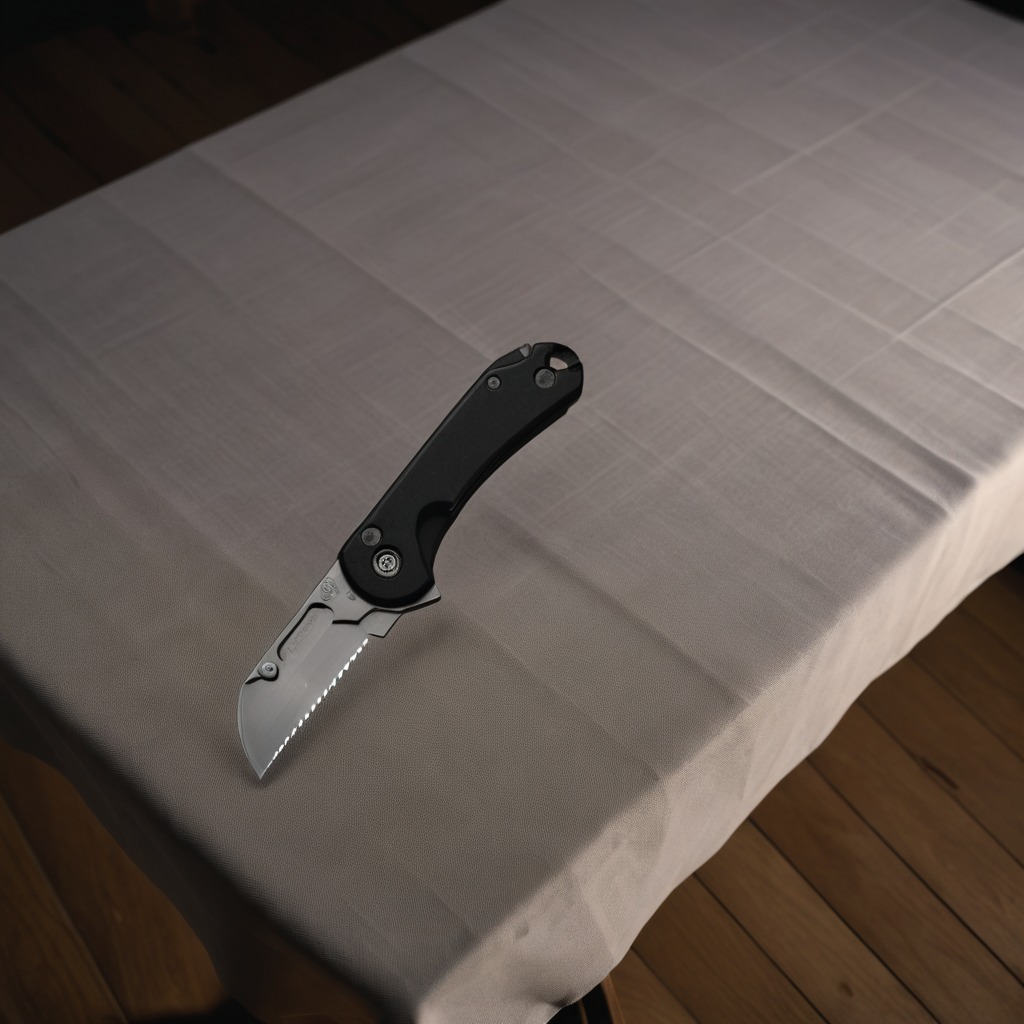
A utility knife lies on a wooden table inside a workshop at night.